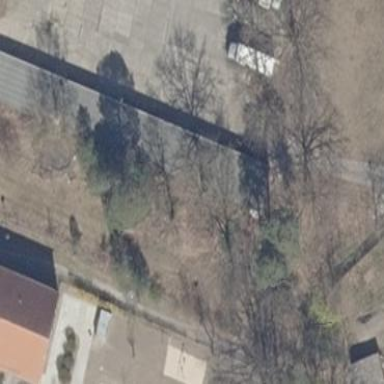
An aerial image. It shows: Garage building.